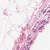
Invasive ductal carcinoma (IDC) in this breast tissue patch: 0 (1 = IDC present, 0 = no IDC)